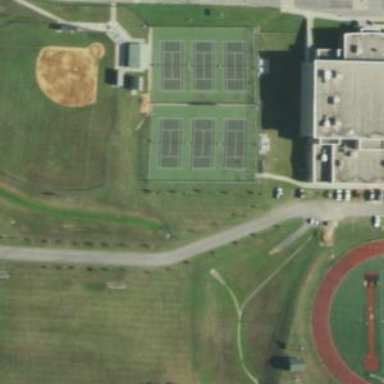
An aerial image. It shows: Tennis court on pitch.